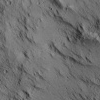
Atmospheric dust classification: not_dusty